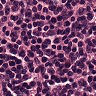
Metastatic tissue present: no